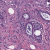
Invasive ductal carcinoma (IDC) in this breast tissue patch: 1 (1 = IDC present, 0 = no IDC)